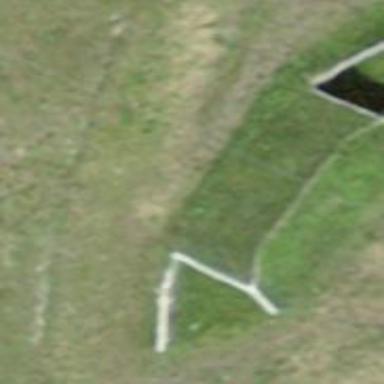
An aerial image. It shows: Retaining wall.